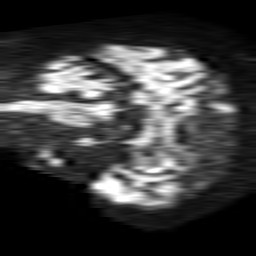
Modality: TRACE
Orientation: sagittal
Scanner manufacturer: philips
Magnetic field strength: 1.5 T
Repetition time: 4.6 s
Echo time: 0.08517 s